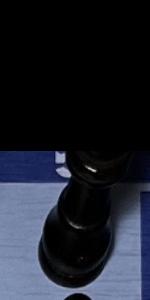
Label: King_Black